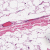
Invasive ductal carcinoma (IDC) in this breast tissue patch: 0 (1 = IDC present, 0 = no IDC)